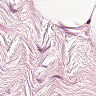
Metastatic tissue present: no